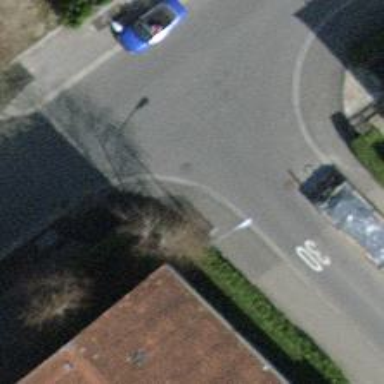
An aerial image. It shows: Asphalt sidewalk.